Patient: sex F, age 69
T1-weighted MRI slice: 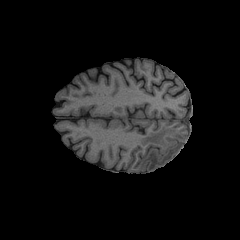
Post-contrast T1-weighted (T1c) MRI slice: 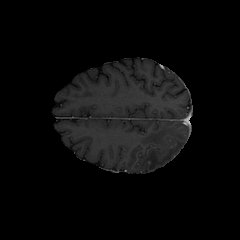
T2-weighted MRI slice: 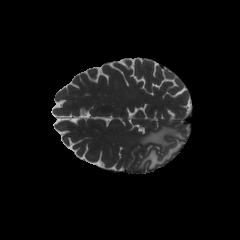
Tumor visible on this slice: yes
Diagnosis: Glioblastoma, IDH-wildtype
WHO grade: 4